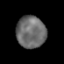
Tissue: prostate
Cell type: T cells
Senescence score: 0.2913
Nuclear area (px): 915
Mean DAPI intensity: 107.789